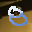
Label: 8